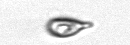
Label: Cryptophyta